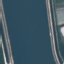
Label: River